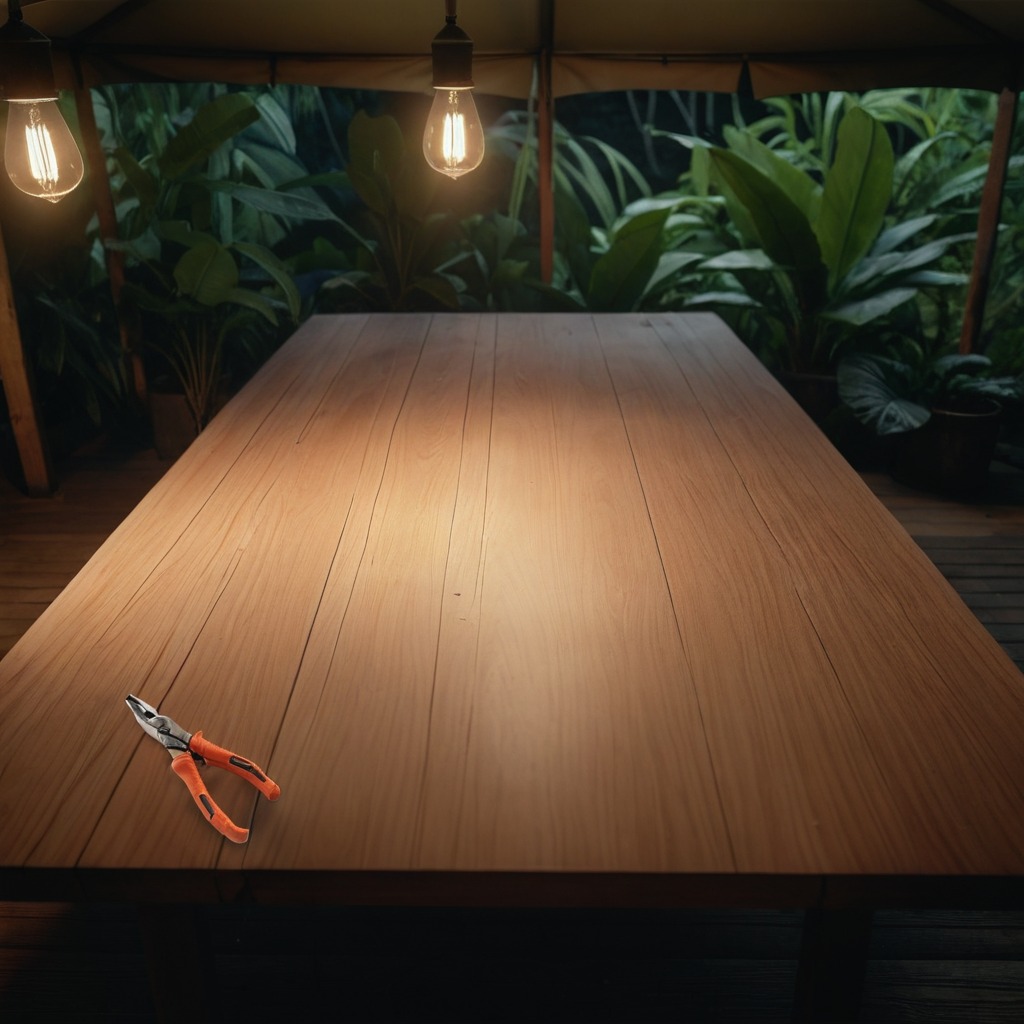
A plier is lying on a wooden table inside a jungle field workshop tent at night dim ambient light soft shadows worn but